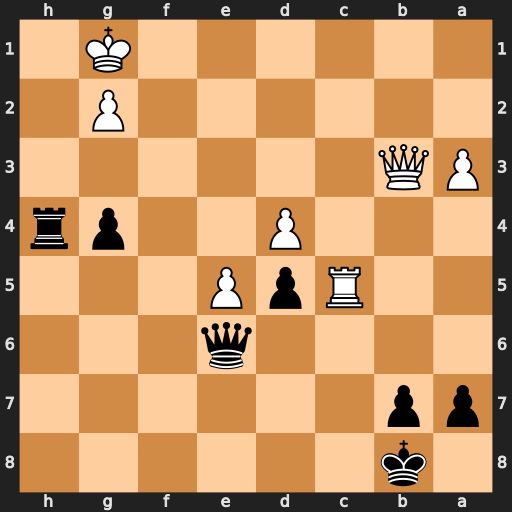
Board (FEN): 1k6/pp6/4q3/2RpP3/3P2pr/PQ6/6P1/6K1
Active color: b
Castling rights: -
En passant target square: -
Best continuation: Qh6 Qc3 Rh1+